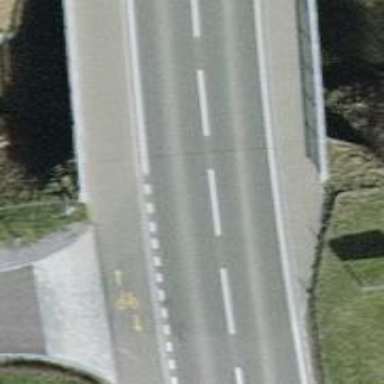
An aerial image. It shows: Primary highway bridge with asphalt surface.